Current action and preconditions to check: path_clear

Your task: For each precondition in the list above, predict whether it will hold at this action.

Consider the current scene as observed from the mobile robot's camera, and analyze the predicted future states of all dynamic agents (e.g., people, animals, vehicles, or any moving entities) within the NEXT SECOND.

IMPORTANT: Only answer "very likely" if you are absolutely certain—based on strong, clear evidence—that a dynamic agent will violate the precondition in the predicted future state. Do NOT answer "very likely" for unlikely, ambiguous, or low-probability risks.

Ask yourself for each precondition: Is there a high probability, with clear and convincing evidence, that the predicted future states of any dynamic agent will interfere with the predicted future state of the currently executing action within the NEXT SECOND, causing that precondition to fail?

Assess the risk level based on these predictions. Use "likely" or "very likely" if motions create a clear risk of interference.

Use "neutral" or "improbable" if agents are nearby but their predicted paths are clearly diverging or non-conflicting.

Failure Risk Categories: "very improbable", "improbable", "neutral", "likely", "very likely"

Answer Format: Output ONLY the probability_of_failure value from these categories: "very improbable", "improbable", "neutral", "likely", "very likely"

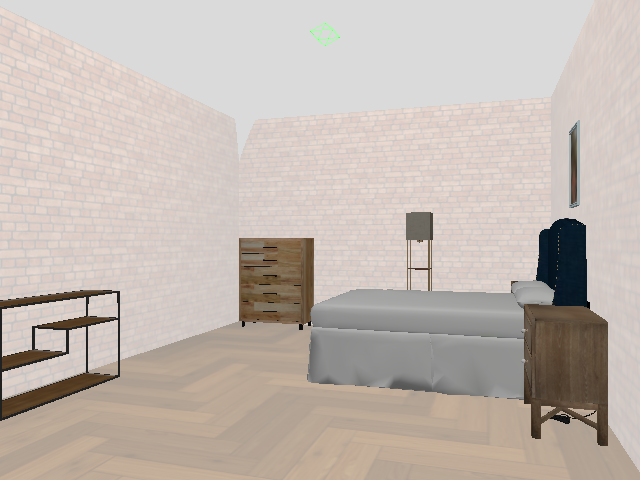

Answer: very improbable